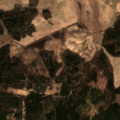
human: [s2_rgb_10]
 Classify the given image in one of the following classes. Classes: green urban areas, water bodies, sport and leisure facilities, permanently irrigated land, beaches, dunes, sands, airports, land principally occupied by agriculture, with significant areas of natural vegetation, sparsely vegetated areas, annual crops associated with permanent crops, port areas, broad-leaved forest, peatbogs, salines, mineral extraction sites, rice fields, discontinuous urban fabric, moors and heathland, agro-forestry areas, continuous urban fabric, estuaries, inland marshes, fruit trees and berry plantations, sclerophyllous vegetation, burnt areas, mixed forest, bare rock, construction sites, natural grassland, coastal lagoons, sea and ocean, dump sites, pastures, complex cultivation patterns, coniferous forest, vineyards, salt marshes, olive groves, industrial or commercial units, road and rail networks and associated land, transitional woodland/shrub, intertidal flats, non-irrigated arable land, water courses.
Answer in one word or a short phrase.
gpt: non-irrigated arable land, pastures, complex cultivation patterns, mixed forest